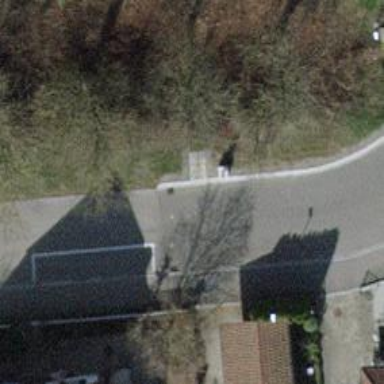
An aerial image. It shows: Street cabinet of man-made origin.